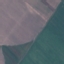
Label: AnnualCrop